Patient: sex M, age 68
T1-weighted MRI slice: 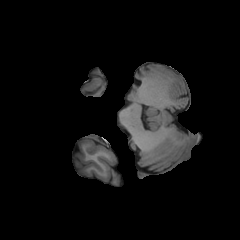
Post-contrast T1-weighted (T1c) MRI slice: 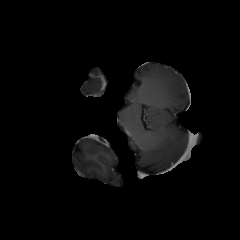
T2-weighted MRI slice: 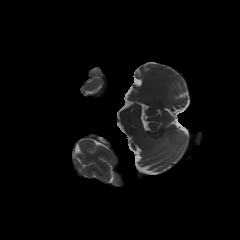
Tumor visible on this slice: no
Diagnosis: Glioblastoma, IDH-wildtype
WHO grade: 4